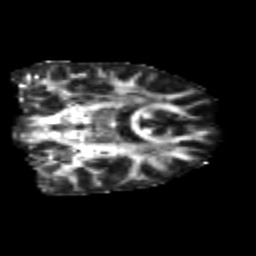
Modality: FA
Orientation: coronal
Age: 24
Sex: female
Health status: healthy
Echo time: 0.074 s